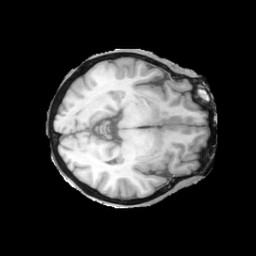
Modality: T1w
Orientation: axial
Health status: ill
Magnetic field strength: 3 T